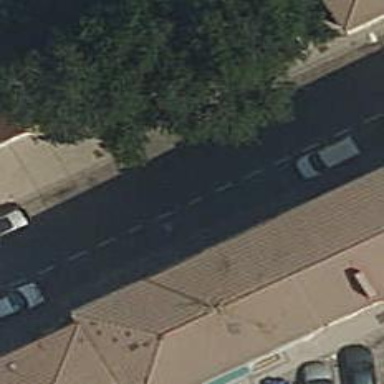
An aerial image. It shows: Residential road.